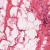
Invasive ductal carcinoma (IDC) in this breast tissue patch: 0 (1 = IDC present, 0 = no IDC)